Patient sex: M
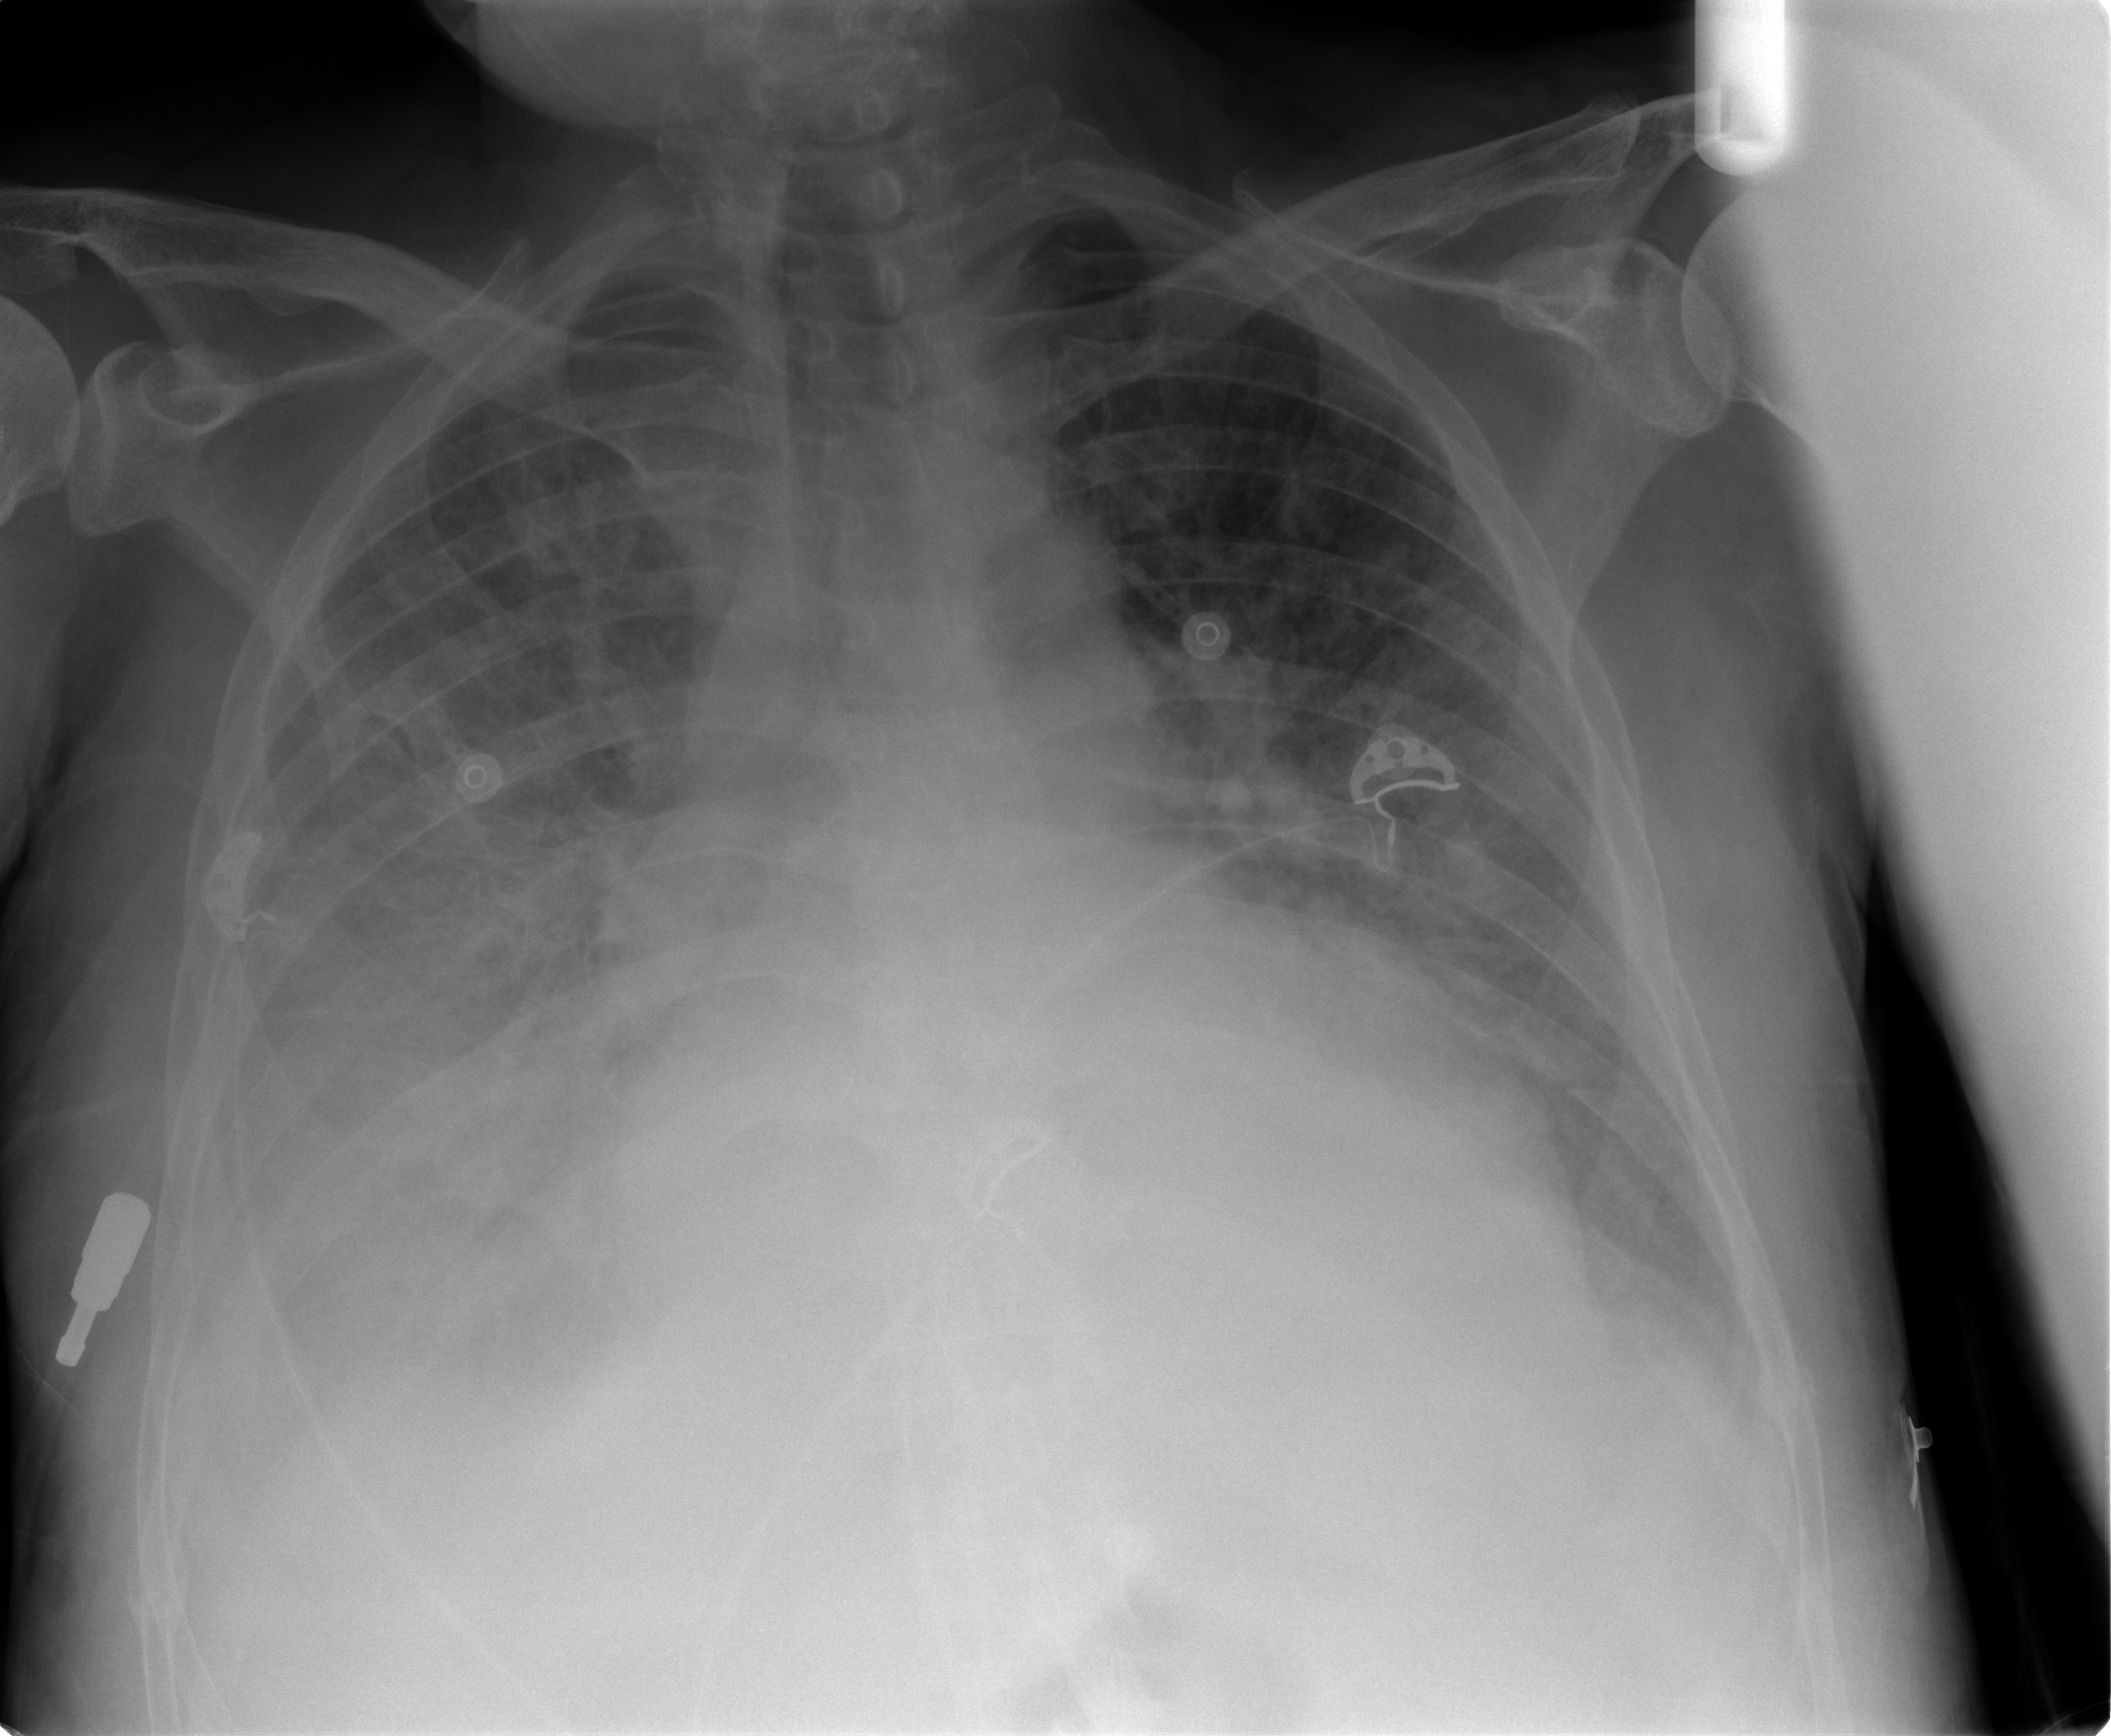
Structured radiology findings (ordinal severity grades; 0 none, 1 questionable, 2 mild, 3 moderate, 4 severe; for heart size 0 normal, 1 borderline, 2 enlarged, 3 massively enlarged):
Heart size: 2
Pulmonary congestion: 4
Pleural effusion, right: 3
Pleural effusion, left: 2
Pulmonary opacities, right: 2
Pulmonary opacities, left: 2
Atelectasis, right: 2
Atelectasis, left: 2